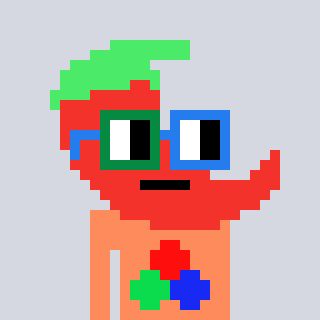
a pixel art character with square green and blue glasses, a chilli-shaped head and a peachy-colored body on a cool background